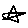
Label: star